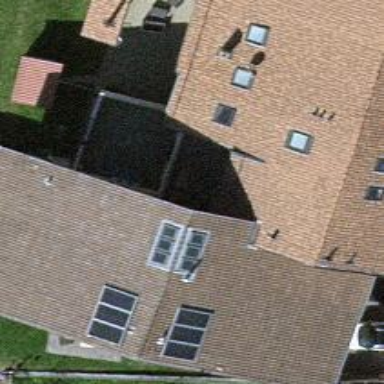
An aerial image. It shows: Semi-detached house with gabled roof.